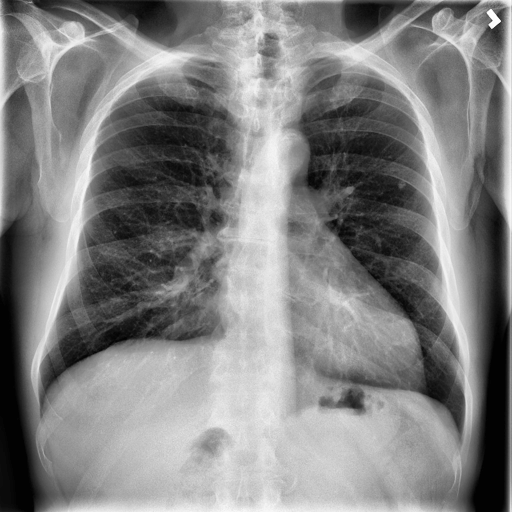
Finding: NORMAL